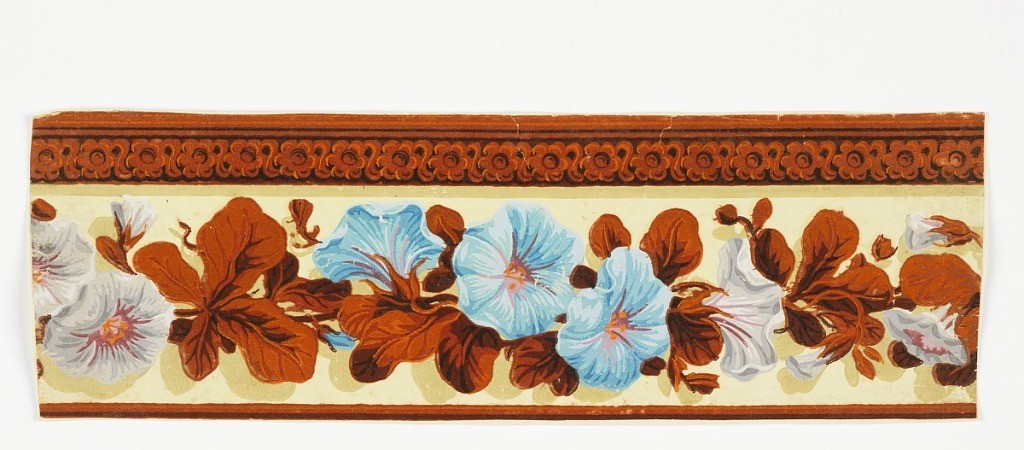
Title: Border
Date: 1830–60
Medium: Block-printed and flocked
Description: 1931-45-95-a,b: Brightly colored morning glories interspersed with...;     1931-45-95-c: Rectangular. Band of blue and white morning glorie...